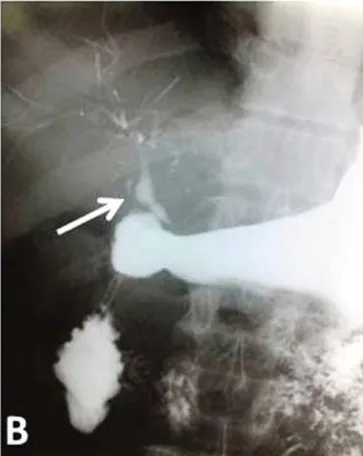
Water soluble contrast study showing contrast leak from duodenum into biliary tract.
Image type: radiology (x_ray)